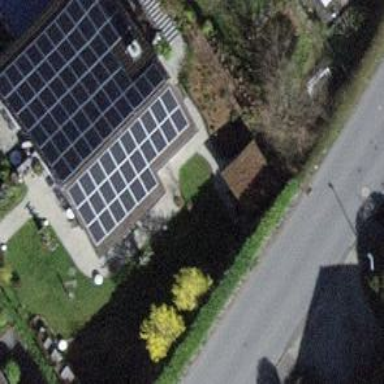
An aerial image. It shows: Solar power generator.